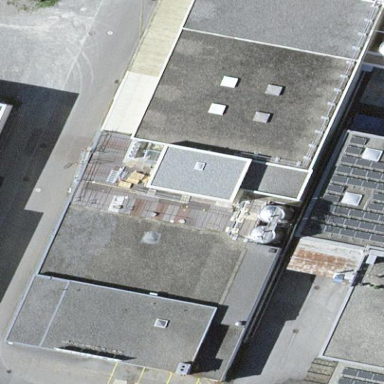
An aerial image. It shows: Industrial building.